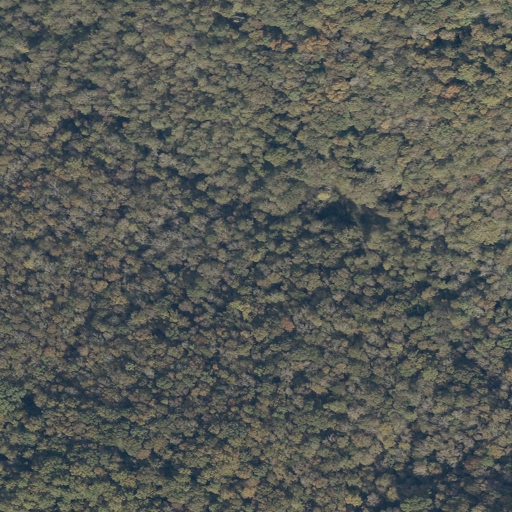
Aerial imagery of valley in Alabama named Black Gum Hollow containing only deciduous forest